Question: I have a uiimageview in my detail view, and I want to make it so that when I tap on the image, it opens the image full screen. However, my code below doesn't seem to be working. Any idea what I seem to be doing wrong?
'''
@interface FullArticleViewController : UIViewController <UINavigationControllerDelegate, UIImagePickerControllerDelegate, UIGestureRecognizerDelegate>
{
IBOutlet UITapGestureRecognizer *tap;
IBOutlet UIScrollView *scroller;
IBOutlet UILabel *firstnameLabel;
IBOutlet UILabel *bodyLabel;
IBOutlet UILabel *descriptionLabel;
BOOL isFullScreen;
CGRect prevFrame;
}
'''
'''
- (void)viewDidLoad
{
[super viewDidLoad];
// Do any additional setup after loading the view from its nib.
if ([[articleDetail objectForKey:@"ytID"] isEqualToString:@"none"]) {
featureImage.userInteractionEnabled = YES;
NSString *imageUrl = [NSString stringWithFormat:@"image/%@",cellImageLink];
[self.featureImage sd_setImageWithURL:[NSURL URLWithString:imageUrl]];
[scroller setScrollEnabled:YES];
featureImage.userInteractionEnabled = YES;
[scroller bringSubviewToFront:featureImage];
UITapGestureRecognizer *tapgesture = [[UITapGestureRecognizer alloc] initWithTarget:self action:@selector(imgToFullScreen)];
[tapgesture setNumberOfTapsRequired:1];
[featureImage addGestureRecognizer:tap];
}
- (BOOL)gestureRecognizer:(UIGestureRecognizer *)gestureRecognizer shouldReceiveTouch:(UITouch *)touch;
{
BOOL shouldReceiveTouch = YES;
if (gestureRecognizer == tap) {
shouldReceiveTouch = (touch.view == featureImage);
}
return shouldReceiveTouch;
}
-(void)imgToFullScreen{
if (!isFullScreen) {
[UIView animateWithDuration:0.5 delay:0 options:0 animations:^{
//save previous frame
prevFrame = featureImage.frame;
[featureImage setFrame:[[UIScreen mainScreen] bounds]];
}completion:^(BOOL finished){
isFullScreen = true;
}];
return;
} else {
[UIView animateWithDuration:0.5 delay:0 options:0 animations:^{
[featureImage setFrame:prevFrame];
}completion:^(BOOL finished){
isFullScreen = false;
}];
return;
}
}
'''

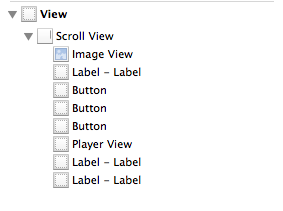
Answer: Try this in your 'viewDidLoad:' method:
'''
[featureImage setUserInteractionEnables:YES];
UITapGestureRecognizer *tapgesture = [[UITapGestureRecognizer alloc] initWithTarget:self action:@selector(imgToFullScreen)];
[tapgesture setNumberOfTapsRequired:1];
[featureImage addGestureRecognizer:tapgesture];
'''